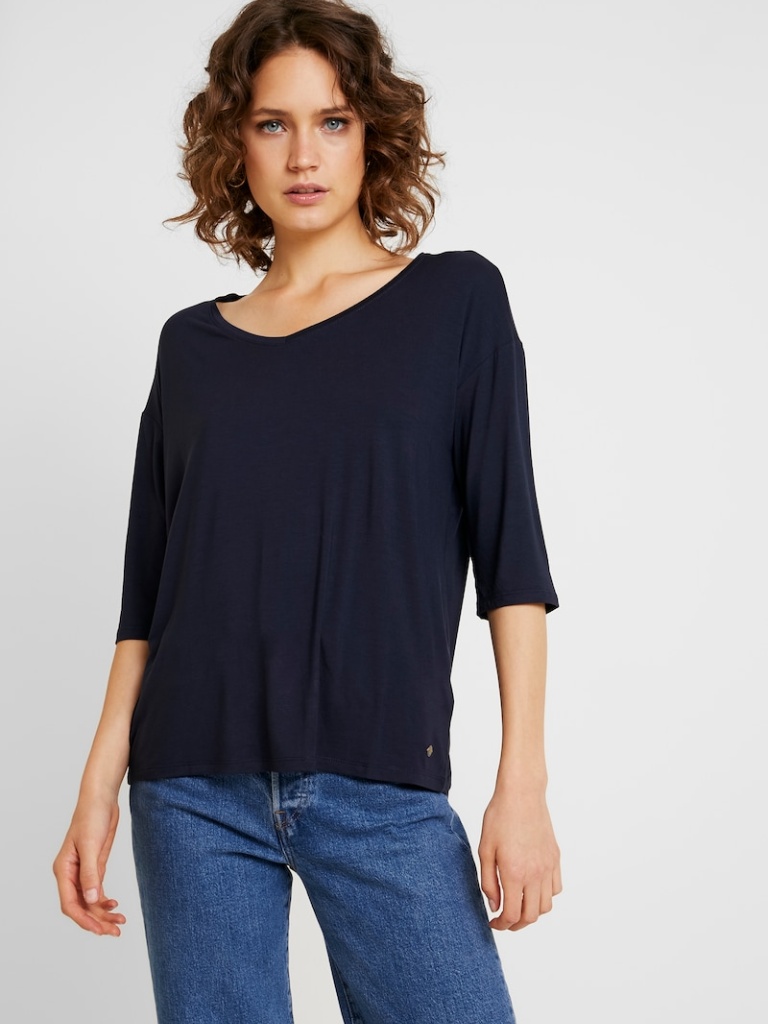
cotton relaxed a long-sleeved with the sleeves down hip length Untucked scoop t-shirt